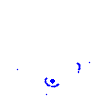
Particle: pion